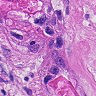
Metastatic tissue present: yes